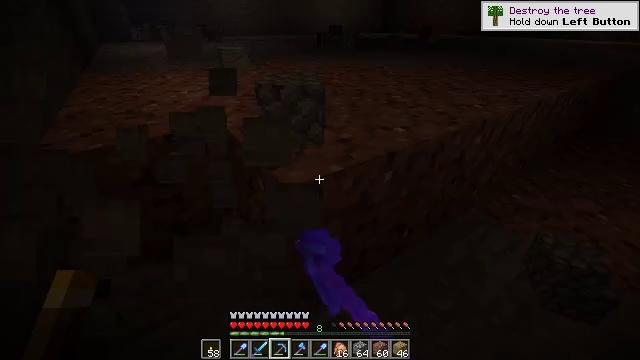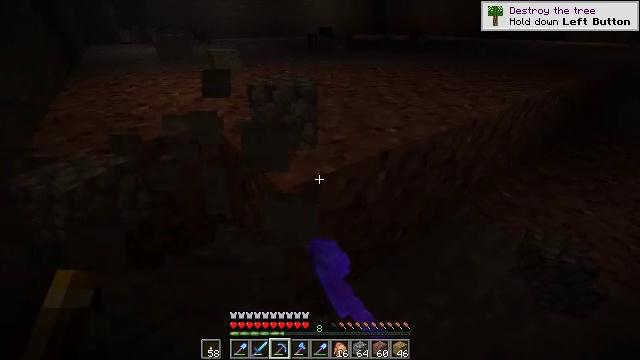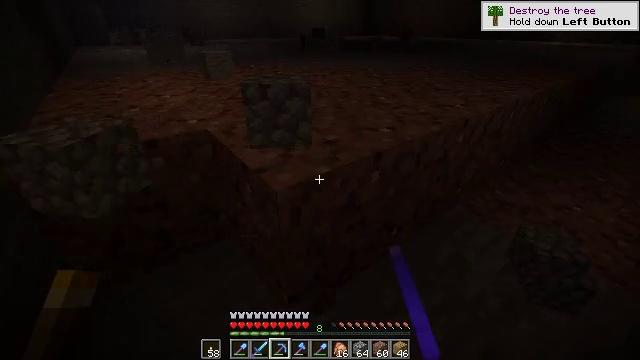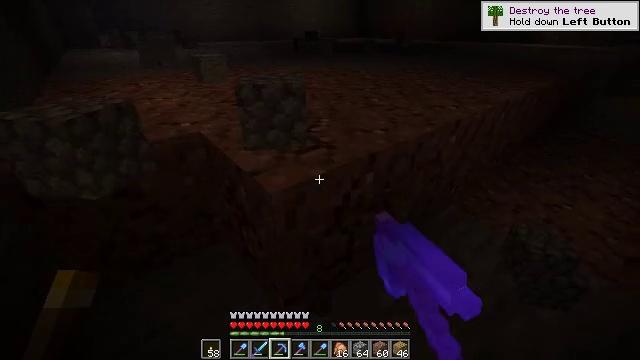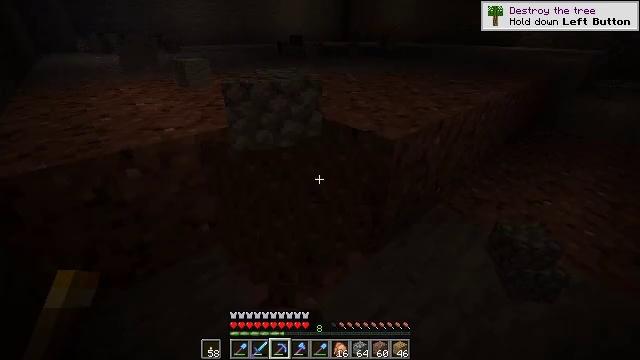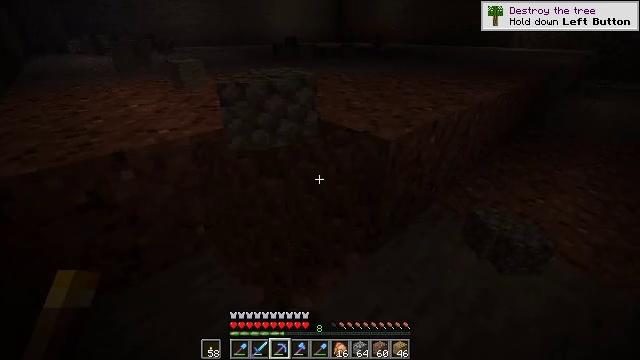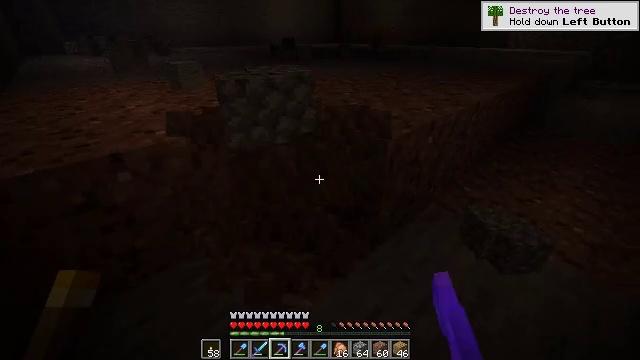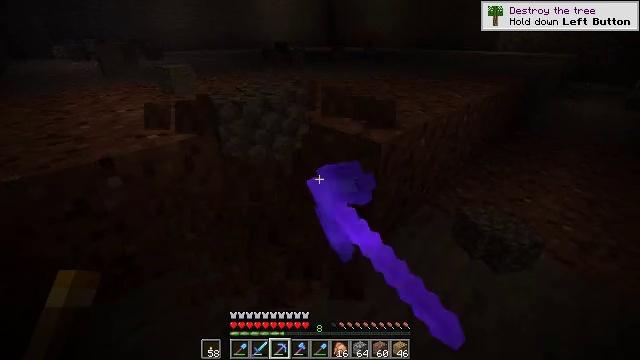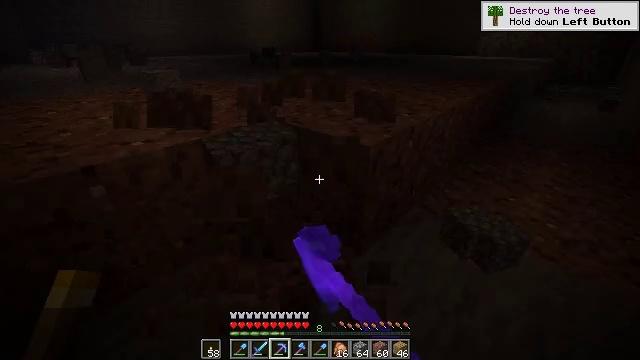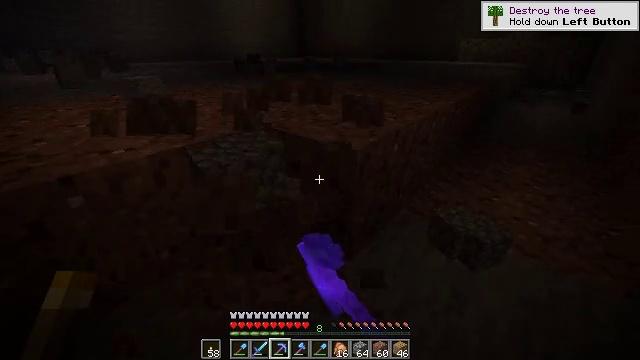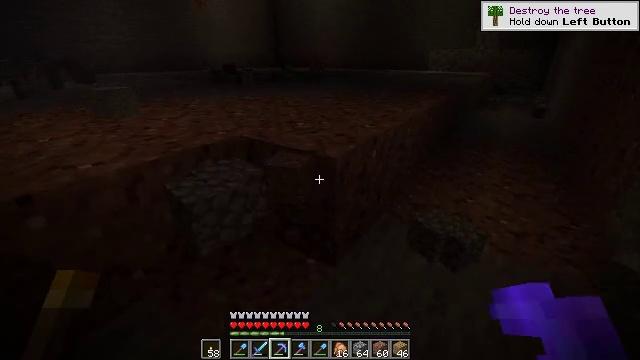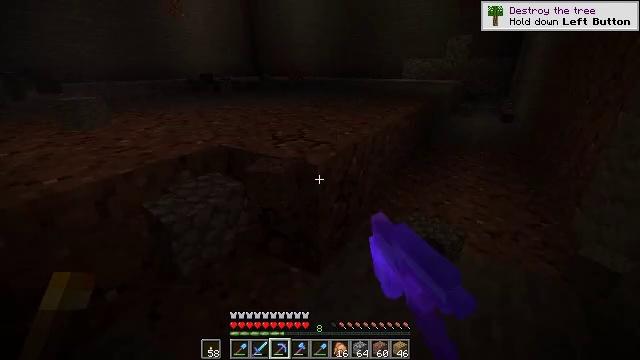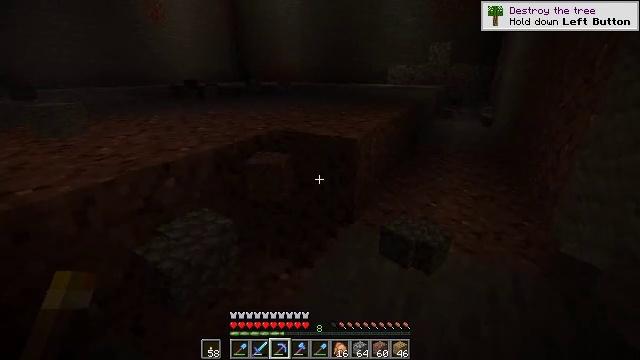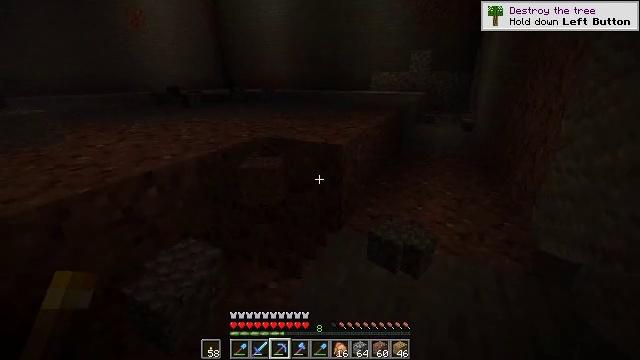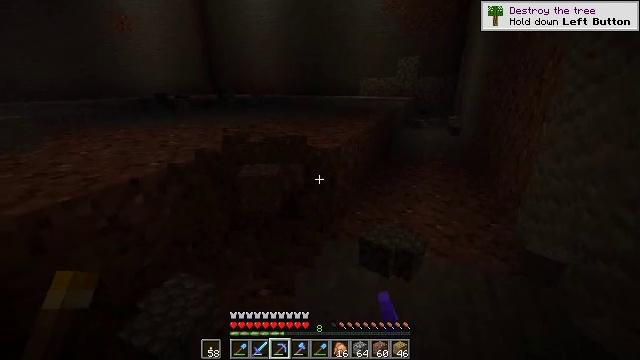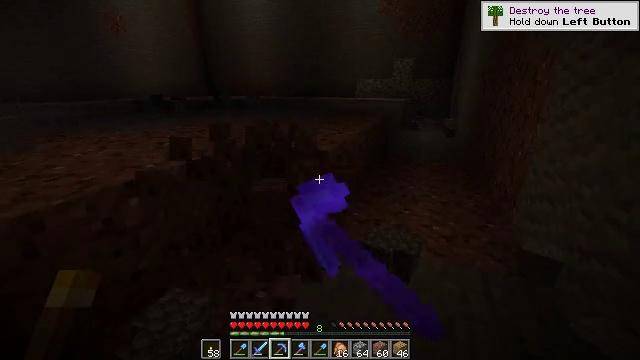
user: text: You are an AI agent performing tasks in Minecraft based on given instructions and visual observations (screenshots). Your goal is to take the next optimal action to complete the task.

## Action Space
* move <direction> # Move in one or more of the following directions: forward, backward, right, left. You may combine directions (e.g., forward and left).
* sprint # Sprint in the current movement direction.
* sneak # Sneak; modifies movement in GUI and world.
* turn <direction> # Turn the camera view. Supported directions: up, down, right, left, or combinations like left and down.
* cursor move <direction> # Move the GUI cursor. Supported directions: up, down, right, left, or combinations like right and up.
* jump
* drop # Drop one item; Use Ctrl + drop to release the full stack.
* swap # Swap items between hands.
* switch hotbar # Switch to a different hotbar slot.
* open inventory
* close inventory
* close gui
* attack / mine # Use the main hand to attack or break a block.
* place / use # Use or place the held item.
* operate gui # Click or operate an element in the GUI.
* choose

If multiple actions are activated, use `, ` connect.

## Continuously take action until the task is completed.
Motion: motion action
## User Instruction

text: Attack the ground to harvest granite.
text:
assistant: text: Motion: turn right, attack / mine
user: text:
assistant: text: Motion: turn right, attack / mine
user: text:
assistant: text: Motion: turn right, attack / mine
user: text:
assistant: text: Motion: turn right, attack / mine
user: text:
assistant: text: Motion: turn right, attack / mine
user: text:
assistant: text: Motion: attack / mine
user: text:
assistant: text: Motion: turn right, attack / mine
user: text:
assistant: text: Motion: turn right, attack / mine
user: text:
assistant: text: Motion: turn right and up, attack / mine
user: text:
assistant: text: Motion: turn right and up, attack / mine
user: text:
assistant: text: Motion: turn right and up, attack / mine
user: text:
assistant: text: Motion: turn right and up, attack / mine
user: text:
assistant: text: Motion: turn right and up, attack / mine
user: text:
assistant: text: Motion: turn right and up, attack / mine
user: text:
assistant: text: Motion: attack / mine
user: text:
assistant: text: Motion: attack / mine
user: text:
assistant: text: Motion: attack / mine
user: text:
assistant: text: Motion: move forward, attack / mine
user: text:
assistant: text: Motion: move forward, turn right, attack / mine
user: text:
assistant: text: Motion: move forward, turn right, attack / mine
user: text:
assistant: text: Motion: move forward, attack / mine
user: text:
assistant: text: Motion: move forward, attack / mine
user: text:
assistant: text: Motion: attack / mine
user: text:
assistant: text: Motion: attack / mine
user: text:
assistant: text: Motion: attack / mine
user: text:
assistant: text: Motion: attack / mine
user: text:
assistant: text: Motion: attack / mine
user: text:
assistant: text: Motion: move forward, attack / mine
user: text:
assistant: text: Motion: move forward, attack / mine
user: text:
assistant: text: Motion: move forward, attack / mine